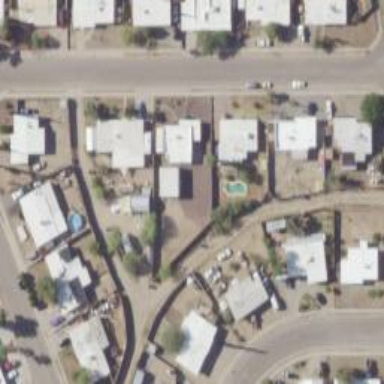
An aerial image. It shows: Alley classified as service road.